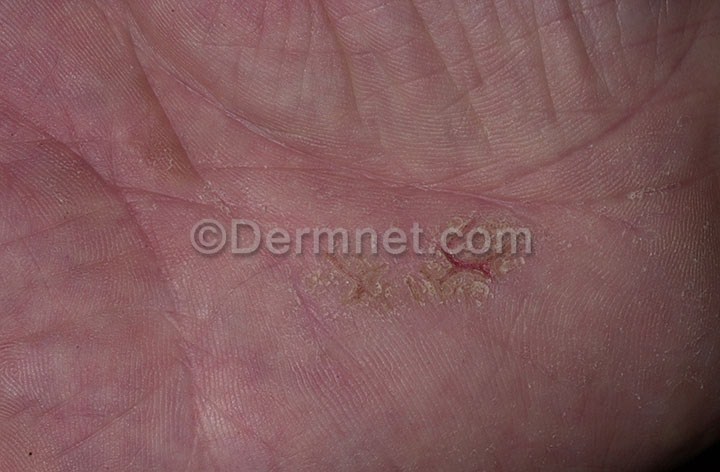
Disease: Eczema Photos